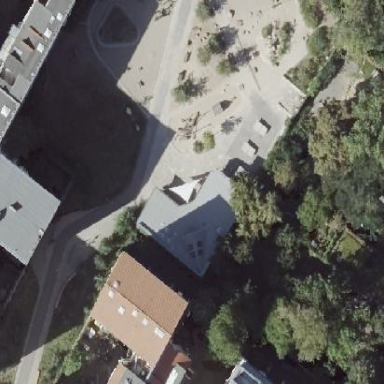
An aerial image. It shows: Building.